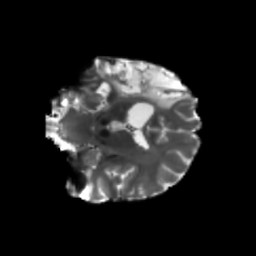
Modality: T2w
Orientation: coronal
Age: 27
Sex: female
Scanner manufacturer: siemens
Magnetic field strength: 3 T
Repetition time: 5.47 s
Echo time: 0.0854 s